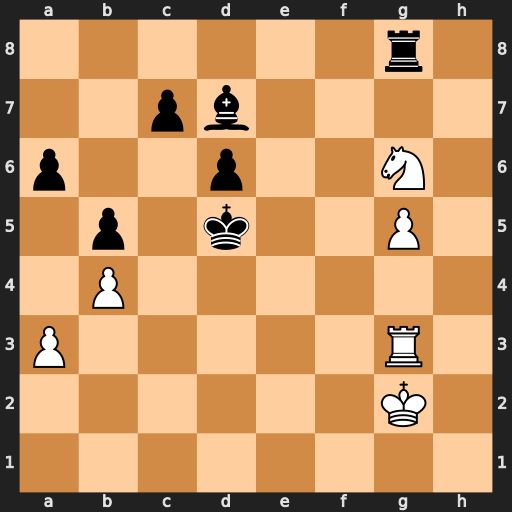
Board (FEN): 6r1/2pb4/p2p2N1/1p1k2P1/1P6/P5R1/6K1/8
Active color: w
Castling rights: -
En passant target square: -
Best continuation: Ne7+ Kd4 Nxg8